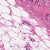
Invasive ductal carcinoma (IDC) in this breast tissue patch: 1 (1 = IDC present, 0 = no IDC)